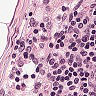
Metastatic tissue present: no